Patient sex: F
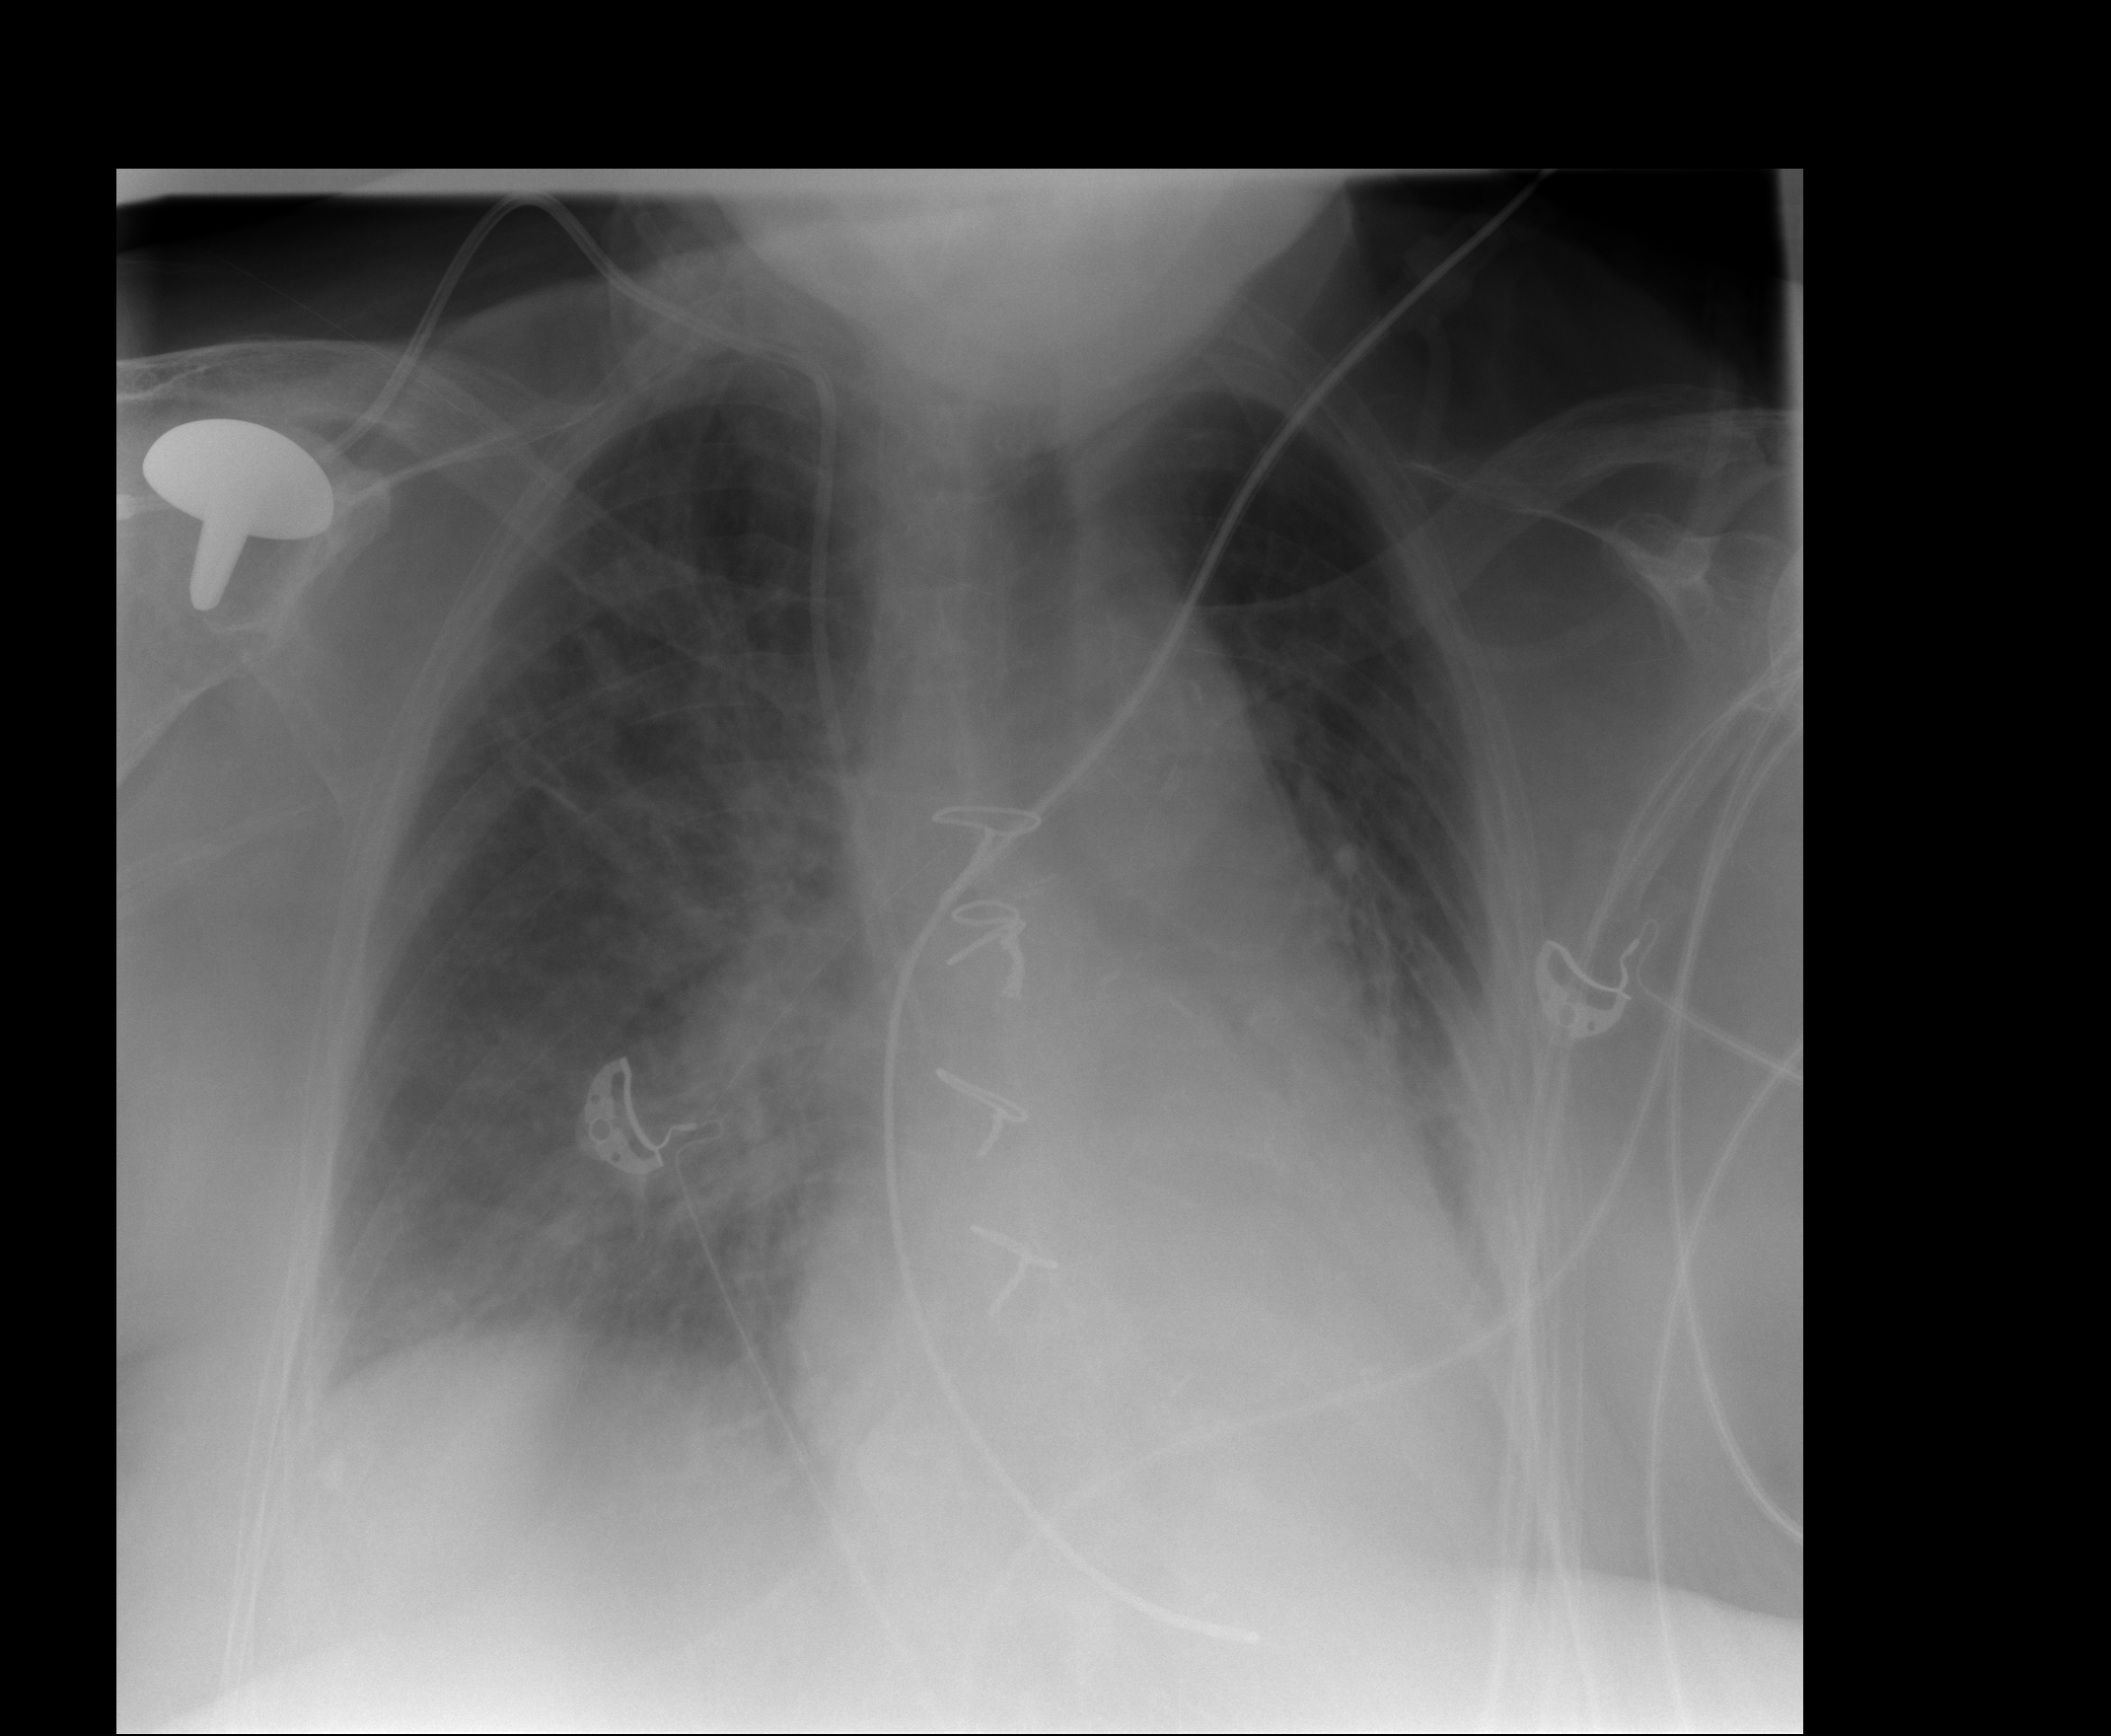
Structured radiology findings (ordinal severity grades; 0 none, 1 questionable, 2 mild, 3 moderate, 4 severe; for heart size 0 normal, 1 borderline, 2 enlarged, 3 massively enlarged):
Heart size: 2
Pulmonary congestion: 3
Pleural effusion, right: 1
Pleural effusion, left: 1
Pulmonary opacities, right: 0
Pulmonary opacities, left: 0
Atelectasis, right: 0
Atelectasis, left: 2